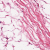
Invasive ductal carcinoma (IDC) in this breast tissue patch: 0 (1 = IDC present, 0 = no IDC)